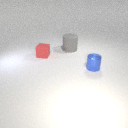
small red rubber cube in front of large gray rubber cylinder